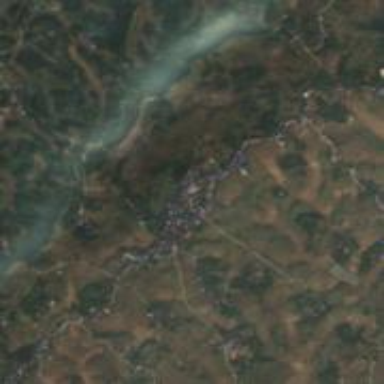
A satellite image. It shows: Township classified as town.